Question: I'm new to the JFreeChart library. I'm currently playing around with the 3D Bar Chart, and I wonder if it is possible to have each generated 3D bar in different colours? All of them are currently yellow as shown below.
Is there something I can override to change the colours?
Thanks.
'''
import java.awt.Dimension;
import javax.swing.JPanel;
import org.jfree.chart.*;
import org.jfree.chart.axis.CategoryAxis;
import org.jfree.chart.axis.CategoryLabelPositions;
import org.jfree.chart.plot.CategoryPlot;
import org.jfree.chart.plot.PlotOrientation;
import org.jfree.chart.renderer.category.BarRenderer;
import org.jfree.chart.renderer.category.CategoryItemRenderer;
import org.jfree.data.category.CategoryDataset;
import org.jfree.data.category.DefaultCategoryDataset;
import org.jfree.ui.ApplicationFrame;
import org.jfree.ui.RefineryUtilities;
public class jfree extends ApplicationFrame
{
{
// set a theme using the new shadow generator feature available in
// 1.0.14 - for backwards compatibility it is not enabled by default
ChartFactory.setChartTheme(StandardChartTheme.createDarknessTheme());
}
public jfree(String s)
{
super(s);
JPanel jpanel = createDemoPanel();
jpanel.setPreferredSize(new Dimension(500, 270));
setContentPane(jpanel);
}
private static CategoryDataset createDataset()
{
DefaultCategoryDataset defaultcategorydataset = new DefaultCategoryDataset();
defaultcategorydataset.addValue(25D, "Series 1", "Pipe Stricking");
defaultcategorydataset.addValue(17D, "Series 1", "Lost Circulation");
defaultcategorydataset.addValue(34D, "Series 1", "Hole Deviation");
defaultcategorydataset.addValue(12D, "Series 1", "Kick Blowout");
defaultcategorydataset.addValue(54D, "Series 1", "Formation Change");
defaultcategorydataset.addValue(10D, "Series 1", "Borehole Instability");
defaultcategorydataset.addValue(19D, "Series 1", "Cavings/Pack-offs");
return defaultcategorydataset;
}
private static JFreeChart createChart(CategoryDataset categorydataset)
{
JFreeChart jfreechart = ChartFactory.createBarChart3D("IPS", "", "Value", categorydataset, PlotOrientation.VERTICAL, false, false, false);
CategoryPlot categoryplot = (CategoryPlot)jfreechart.getPlot();
CategoryAxis categoryaxis = categoryplot.getDomainAxis();
categoryaxis.setCategoryLabelPositions(CategoryLabelPositions.createUpRotationLabelPositions(0.2D));
CategoryItemRenderer categoryitemrenderer = categoryplot.getRenderer();
categoryitemrenderer.setBaseItemLabelsVisible(true);
BarRenderer barrenderer = (BarRenderer)categoryitemrenderer;
barrenderer.setItemMargin(200D);
return jfreechart;
}
public static JPanel createDemoPanel()
{
JFreeChart jfreechart = createChart(createDataset());
return new ChartPanel(jfreechart);
}
public static void main(String args[])
{
jfree jfree = new jfree("3D Bar Chart Demo 3");
jfree.pack();
RefineryUtilities.centerFrameOnScreen(jfree);
jfree.setVisible(true);
}
}
'''

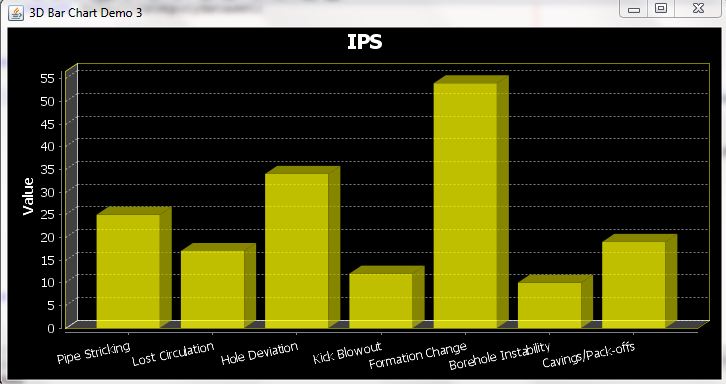
Answer: All the bars are the same color because they all belong to the same series, identified by the 'rowKey' parameter in 'addValue()'. Two common approaches to changing the color include these:
- Invoke 'setSeriesPaint()', as shown in the <URL>.